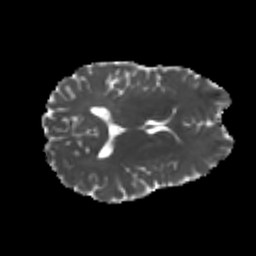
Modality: MD
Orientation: axial
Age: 22
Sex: female
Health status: healthy
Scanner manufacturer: philips
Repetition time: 7.385 s
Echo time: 0.08599 s